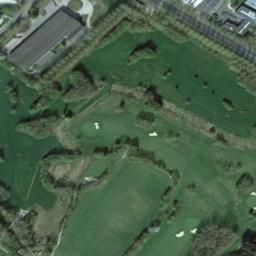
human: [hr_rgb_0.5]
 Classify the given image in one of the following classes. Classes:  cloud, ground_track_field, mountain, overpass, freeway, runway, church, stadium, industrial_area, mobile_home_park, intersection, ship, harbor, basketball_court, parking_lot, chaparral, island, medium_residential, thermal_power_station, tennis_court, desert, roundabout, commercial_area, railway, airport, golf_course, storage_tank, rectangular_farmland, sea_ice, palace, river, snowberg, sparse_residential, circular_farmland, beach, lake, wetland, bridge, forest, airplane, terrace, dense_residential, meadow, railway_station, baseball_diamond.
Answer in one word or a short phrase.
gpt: golf_course